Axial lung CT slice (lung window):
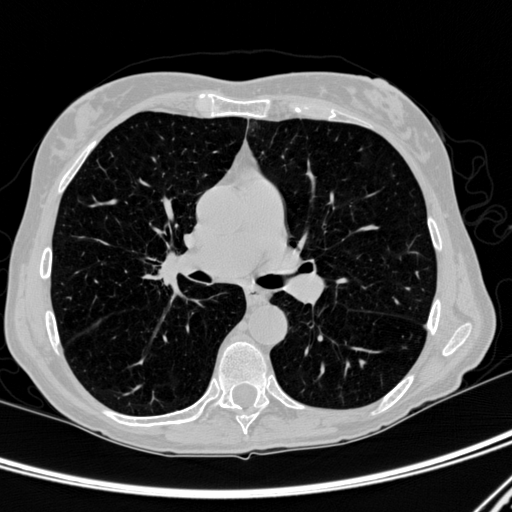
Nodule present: no